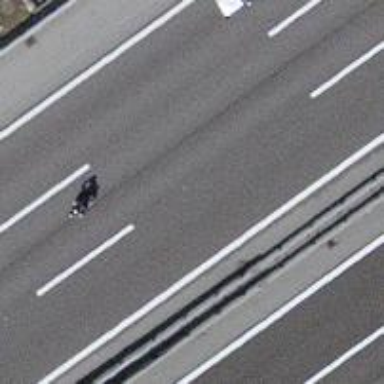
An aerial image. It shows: Asphalt bridge on motorway.